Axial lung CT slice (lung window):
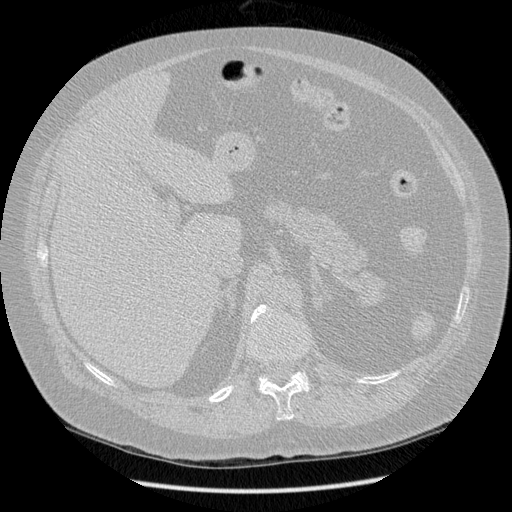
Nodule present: no